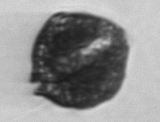
Label: Alexandrium_catenella